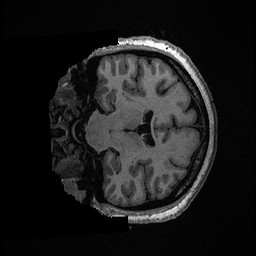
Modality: T1w
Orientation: coronal
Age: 42
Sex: female
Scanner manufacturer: ge
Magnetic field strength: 3 T
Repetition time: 0.006952 s
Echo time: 0.00292 s